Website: macys
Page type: delivery-shipping
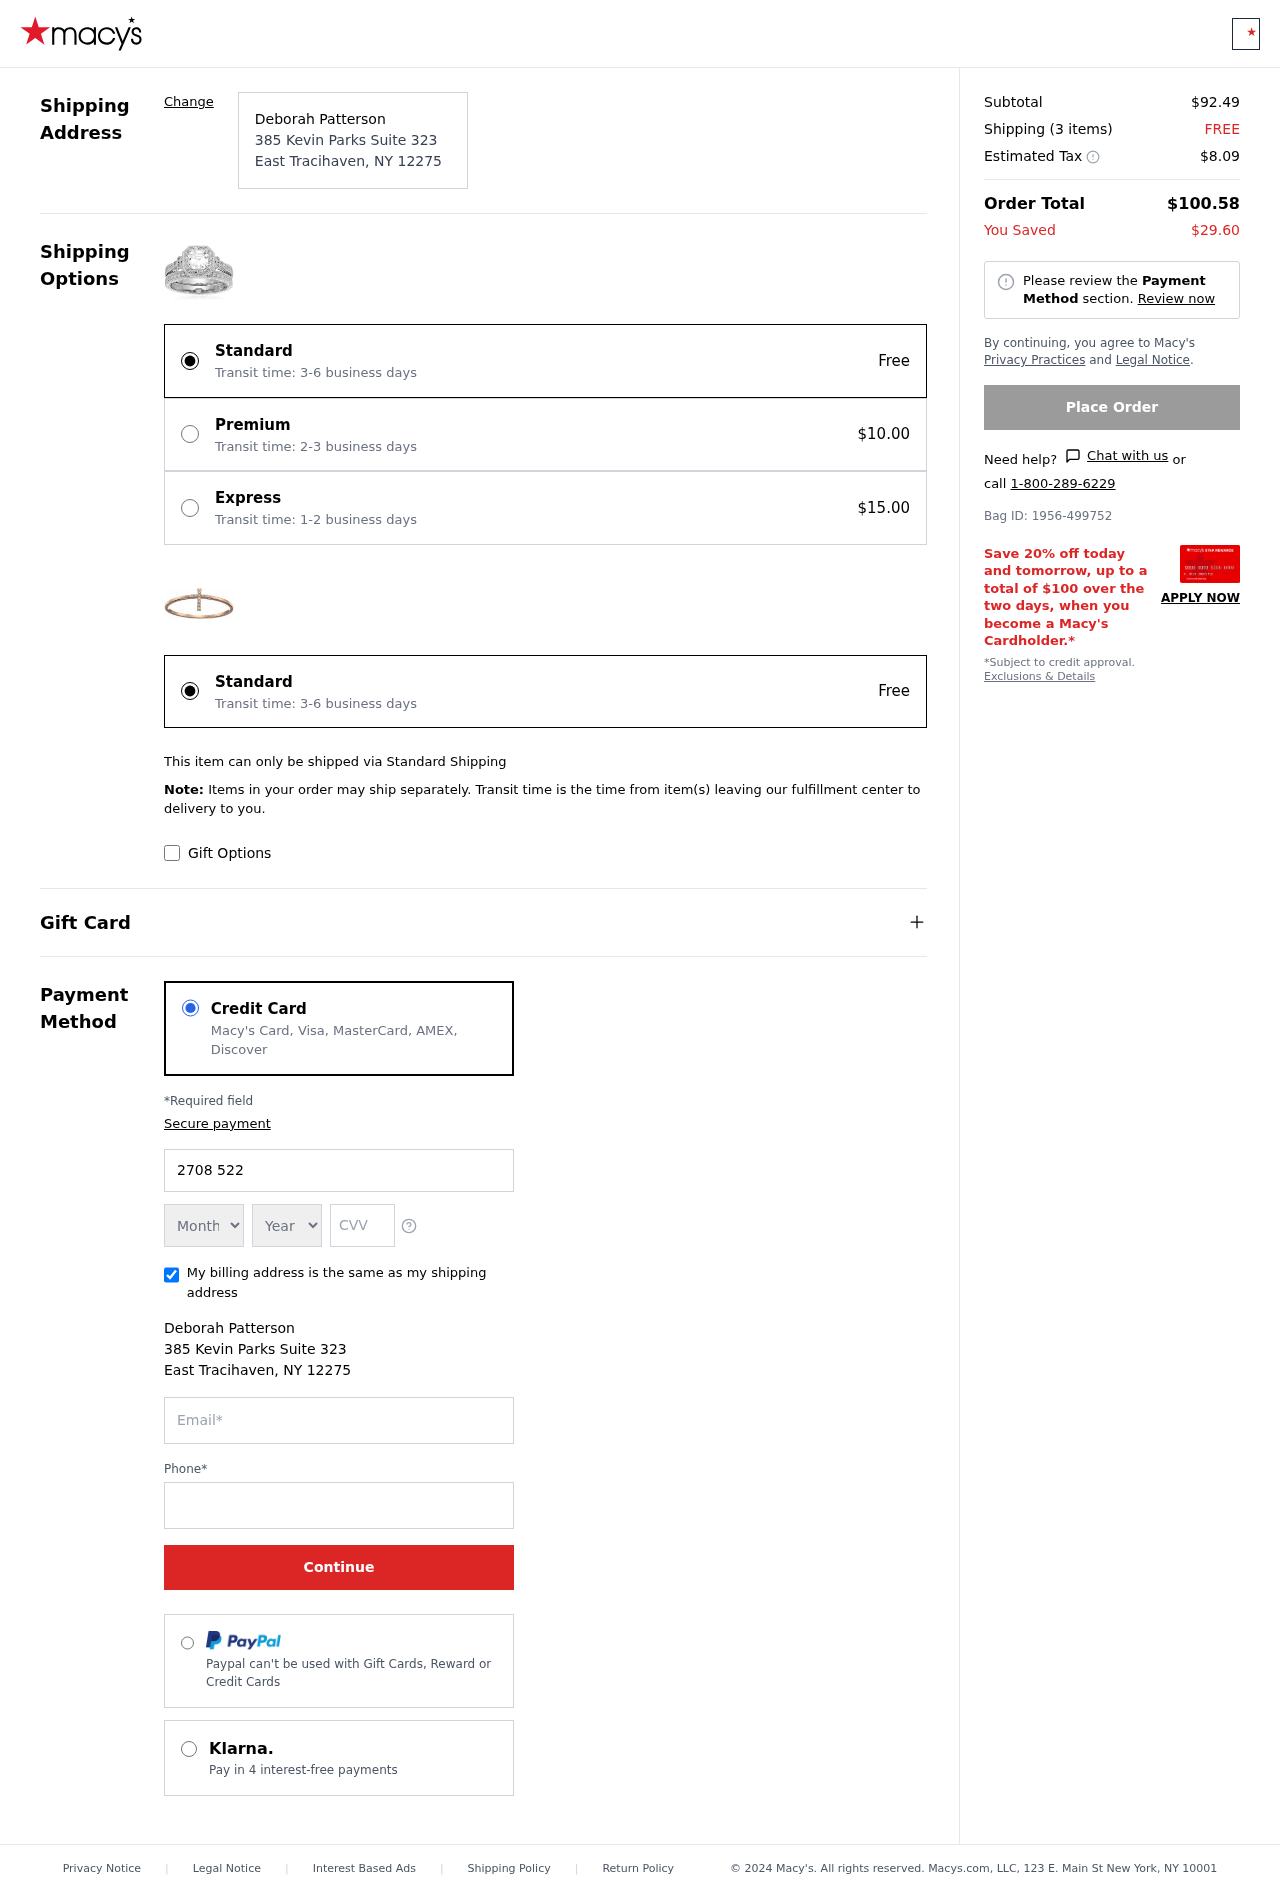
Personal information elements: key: PII_CARD_EXPIRY_MONTH
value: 08
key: PII_CARD_EXPIRY_YEAR
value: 30
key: PII_CITY
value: East Tracihaven
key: PII_CITY_STATE_ZIP
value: East Tracihaven, NY 12275
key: PII_FULLNAME
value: Deborah Patterson
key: PII_POSTCODE
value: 12275
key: PII_STATE_ABBR
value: NY
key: PII_STREET
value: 385 Kevin Parks Suite 323
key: PII_CARD_NUMBER
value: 2708 5229 2353 6977
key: PII_CARD_CVV
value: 103
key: PII_EMAIL
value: dpatterson@yahoo.com
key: PII_PHONE
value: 9175897564
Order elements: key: ORDER_SUBTOTAL
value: $92.49
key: ORDER_NUM_ITEMS
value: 3
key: ORDER_SHIPPING_COST
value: FREE
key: ORDER_TAX
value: $8.09
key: ORDER_TOTAL
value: $100.58
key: ORDER_SAVINGS
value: $29.60
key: ORDER_BAG_ID
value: Bag ID: 1956-499752